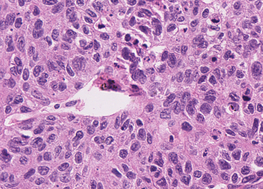
Tumor epithelial tissue: yes
Tumor-associated stroma tissue: no
Normal tissue: no